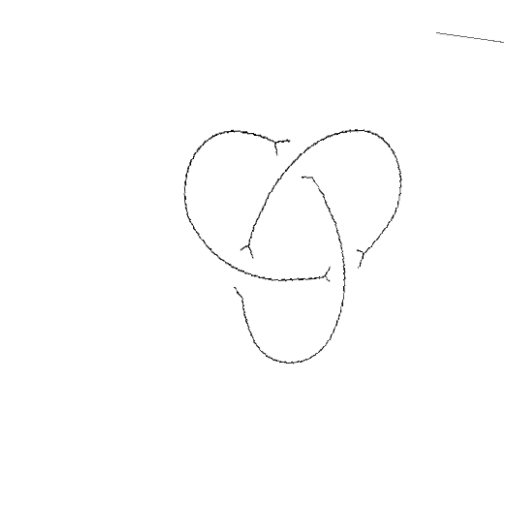
Crossing number: 3